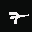
Label: 7